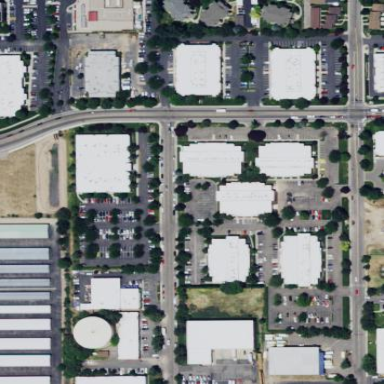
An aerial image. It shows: Commercial area.